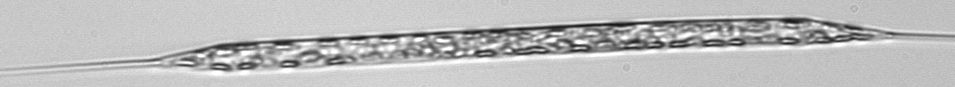
Label: Rhizosolenia